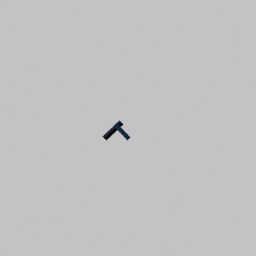
Label: tools